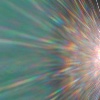
Label: sunburn